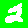
Digit: 2